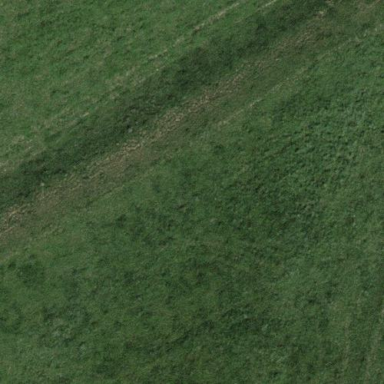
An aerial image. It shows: Vast expanse of grassland.